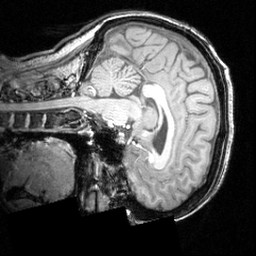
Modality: T1w
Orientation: sagittal
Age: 23
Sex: female
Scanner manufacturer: siemens
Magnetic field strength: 3.951 T
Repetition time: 2.5 s
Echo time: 0.00393 s